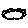
Label: cloud